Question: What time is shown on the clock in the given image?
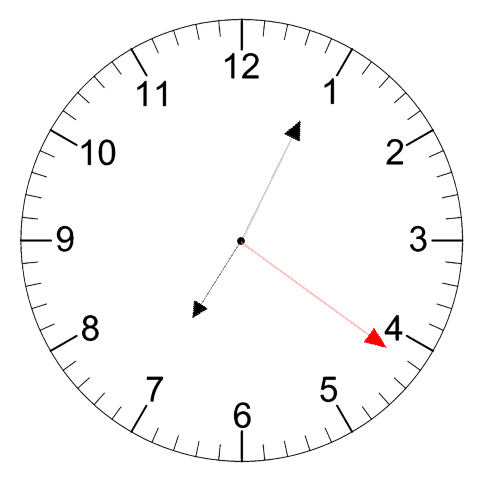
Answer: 07:04:21